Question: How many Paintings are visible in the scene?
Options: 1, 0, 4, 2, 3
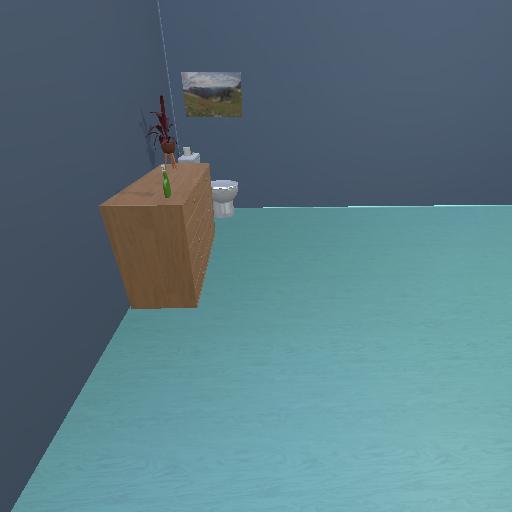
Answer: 1